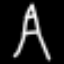
Label: The Eiffel Tower